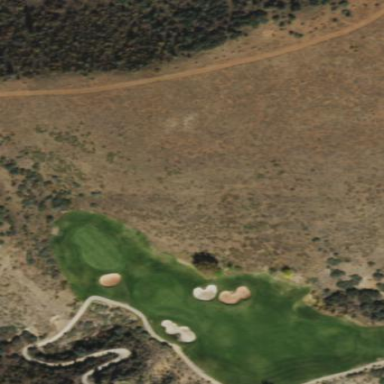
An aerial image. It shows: Rough grassy area used for golf.